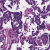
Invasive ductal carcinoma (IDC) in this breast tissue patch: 1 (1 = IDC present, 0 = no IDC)